Question: I have a problem when setting the background color for a UIView. What I am doing is:
'''
- (void) viewDidLoad {
[super viewDidLoad];
self.view.backgroundColor = [UIColor clearColor];
}
'''
but I am getting a black background color as shown below:

If I change the background to any another color it works. Any ideas about this ?
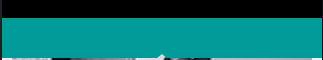
Answer: Your view is working as intended. You are setting it to use a clear background color, which means exactly as it is named, clear, and you will see color and possibly other UI elements underneath your view. Think of it as placing clear plastic wrap (the view) on top of colored construction paper (the super view). If you wish to find where the black color is coming from, I would start with your root controller's view.